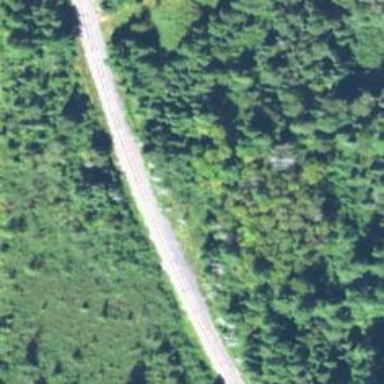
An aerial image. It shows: Single rail track for railway.